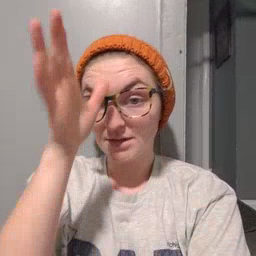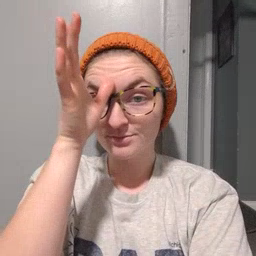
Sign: dad